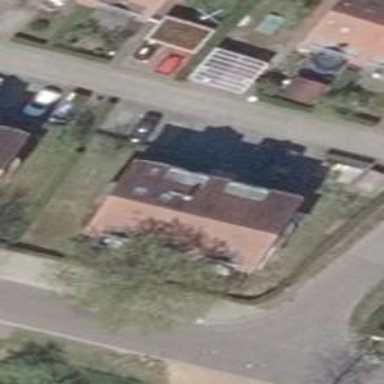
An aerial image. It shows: Building with gabled roof made of roof tiles.